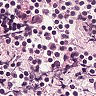
Metastatic tissue present: no